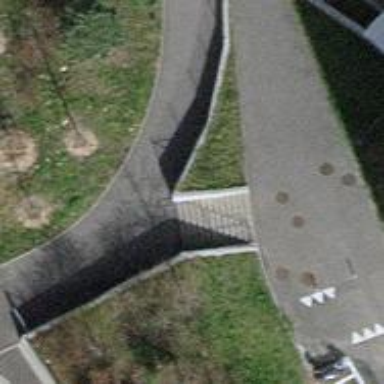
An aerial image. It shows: Set of concrete steps.